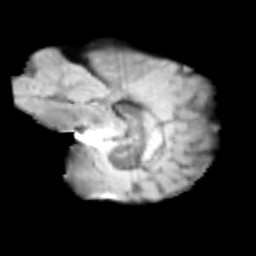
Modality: T2w
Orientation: sagittal
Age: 12
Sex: male
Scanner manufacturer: siemens
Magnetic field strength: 3 T
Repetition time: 3.8 s
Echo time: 0.07 s